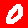
Digit: 0